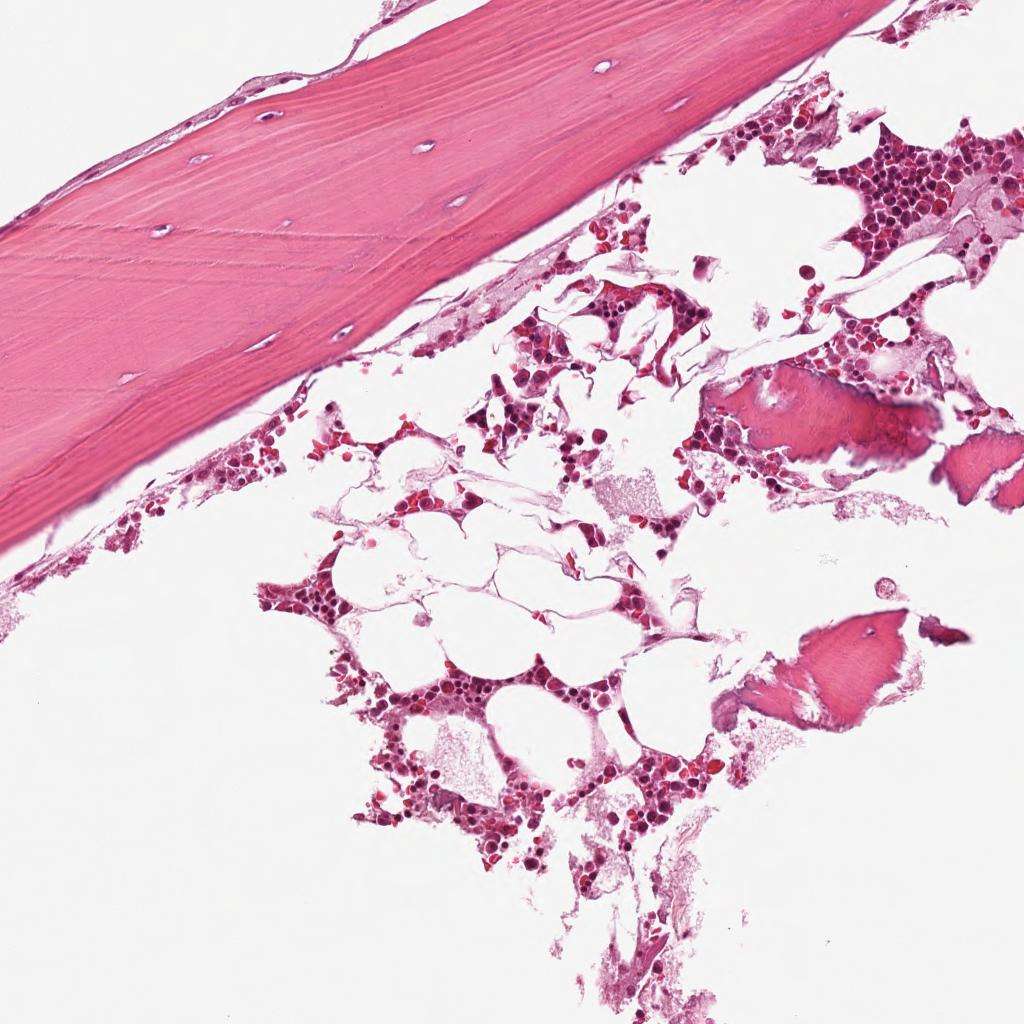
Label: Non-Tumor